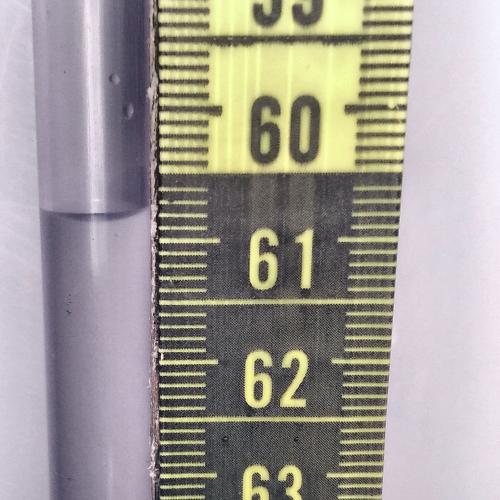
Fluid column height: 60.8 cm